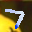
Label: 7